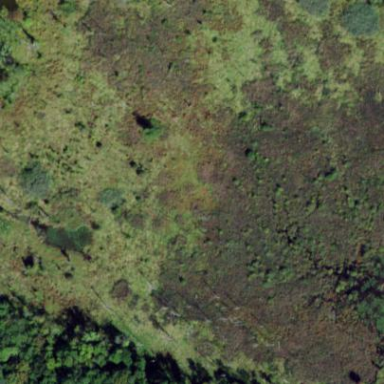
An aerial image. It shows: Marshy wetland area.